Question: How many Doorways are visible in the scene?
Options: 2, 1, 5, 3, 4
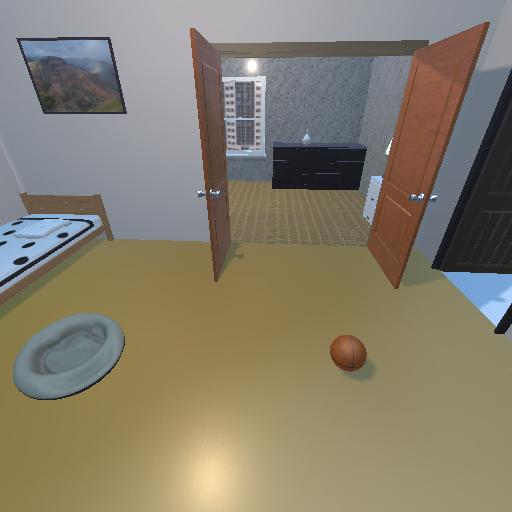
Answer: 2